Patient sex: F
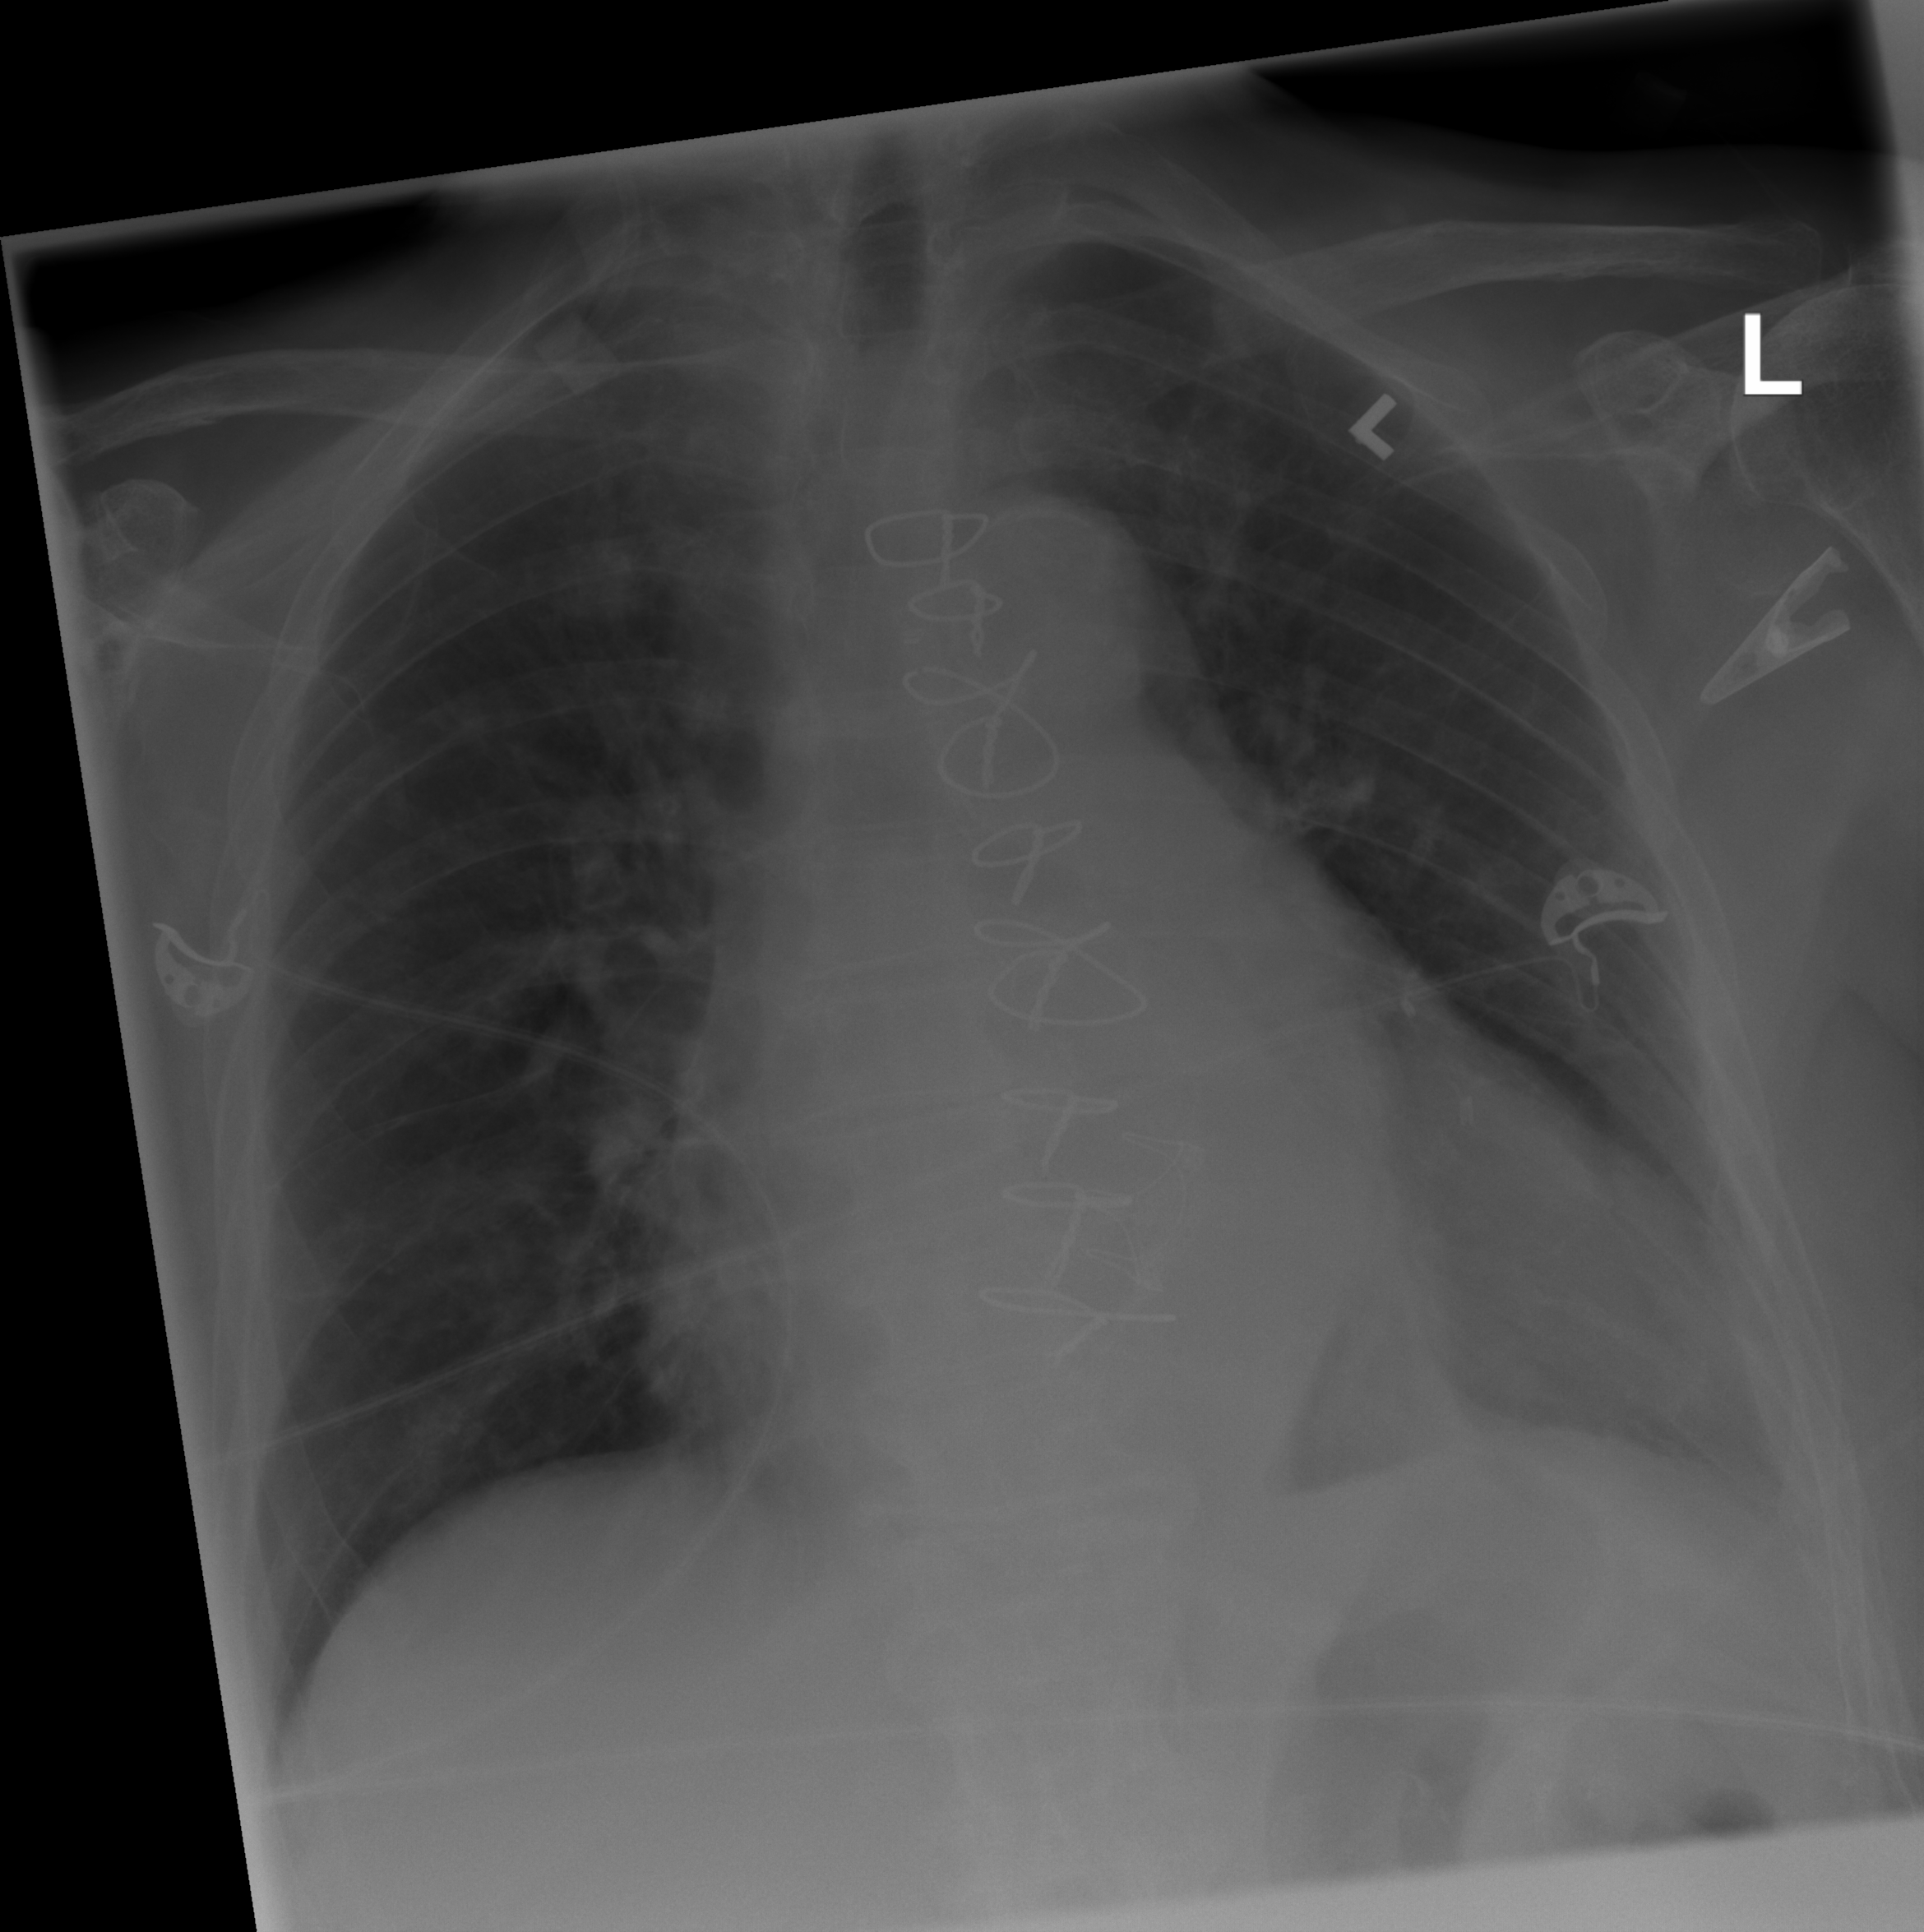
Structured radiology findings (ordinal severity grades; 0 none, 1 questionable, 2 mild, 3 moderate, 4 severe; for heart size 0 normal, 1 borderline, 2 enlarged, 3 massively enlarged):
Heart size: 3
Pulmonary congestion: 2
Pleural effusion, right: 0
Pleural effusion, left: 2
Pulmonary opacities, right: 0
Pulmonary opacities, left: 0
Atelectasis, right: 0
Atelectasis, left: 2